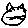
Label: cat